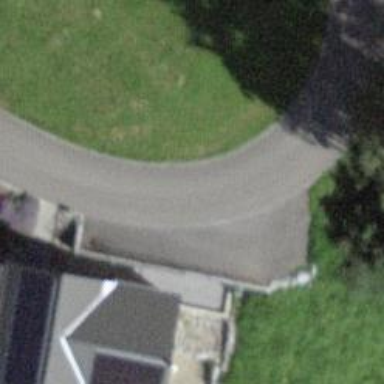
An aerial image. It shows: Residential road with asphalt surface and no sidewalk.